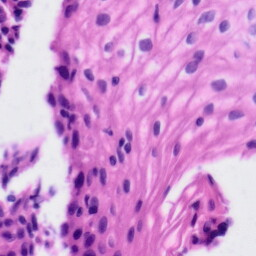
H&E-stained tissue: Tonsil